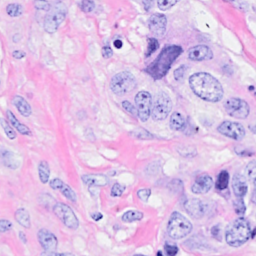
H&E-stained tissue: Breast